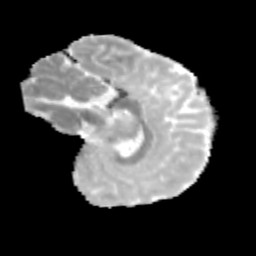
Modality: MD
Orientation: sagittal
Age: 13
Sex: male
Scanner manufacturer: siemens
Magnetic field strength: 3 T
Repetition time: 3.8 s
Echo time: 0.07 s